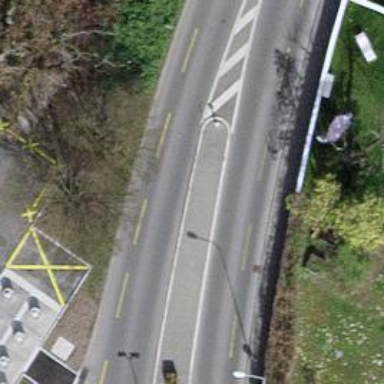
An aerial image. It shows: Traffic calming island.